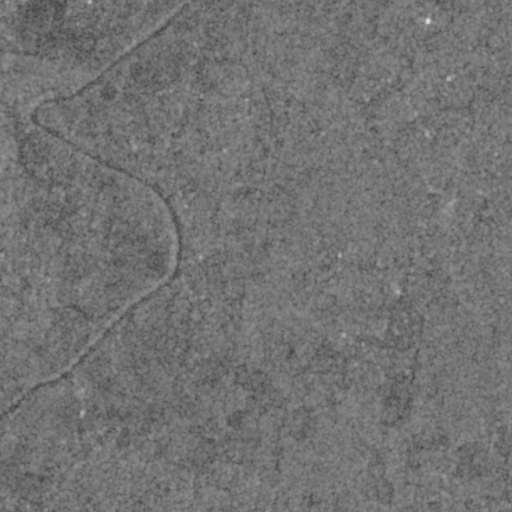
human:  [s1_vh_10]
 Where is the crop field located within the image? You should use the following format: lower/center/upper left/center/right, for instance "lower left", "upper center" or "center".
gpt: The crop field is located in the lower left of the image.
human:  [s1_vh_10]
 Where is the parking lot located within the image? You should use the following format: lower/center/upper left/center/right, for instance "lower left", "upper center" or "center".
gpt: The parking lot is located in the center of the image.
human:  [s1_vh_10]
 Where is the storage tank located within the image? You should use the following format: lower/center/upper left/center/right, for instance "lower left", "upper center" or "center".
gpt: The storage tank is located in the upper center of the image.
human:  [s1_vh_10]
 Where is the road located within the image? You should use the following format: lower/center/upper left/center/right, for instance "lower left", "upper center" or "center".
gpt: There is no road in the image.

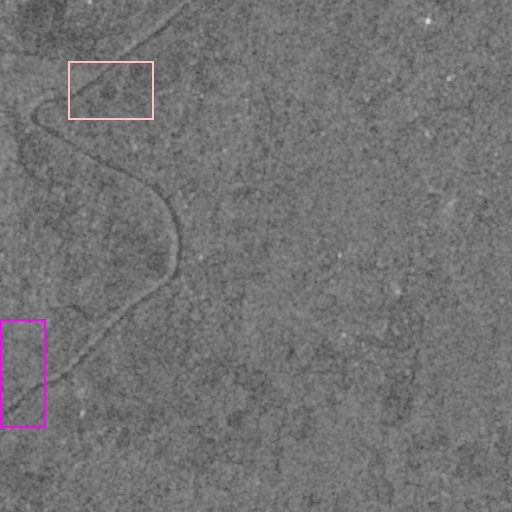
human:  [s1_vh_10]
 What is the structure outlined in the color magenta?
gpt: The structure outlined in magenta is a crop field.
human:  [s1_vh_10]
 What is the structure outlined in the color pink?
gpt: The structure outlined in pink is a park.
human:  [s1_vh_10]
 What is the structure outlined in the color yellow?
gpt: There is no yellow outline.